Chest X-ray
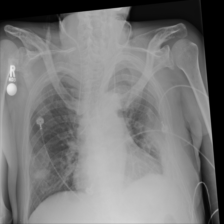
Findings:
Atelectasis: negative
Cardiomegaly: negative
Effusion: negative
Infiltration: negative
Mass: negative
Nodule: positive
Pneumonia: negative
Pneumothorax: negative
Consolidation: negative
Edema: negative
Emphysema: negative
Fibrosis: negative
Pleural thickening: negative
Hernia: negative